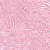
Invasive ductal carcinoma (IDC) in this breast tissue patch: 1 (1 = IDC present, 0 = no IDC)